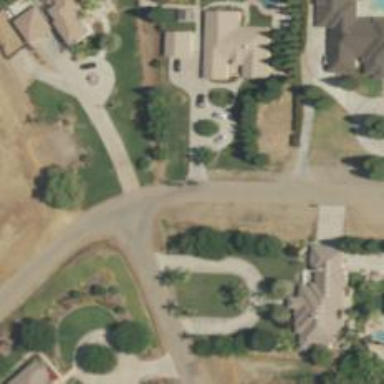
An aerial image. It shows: Residential road.